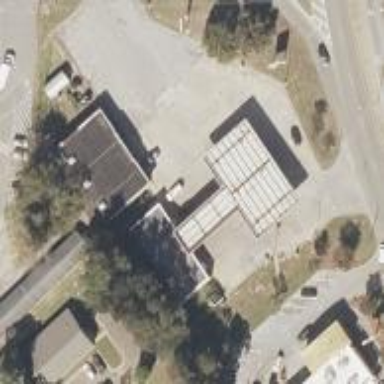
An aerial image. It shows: Building that serves as fuel station.